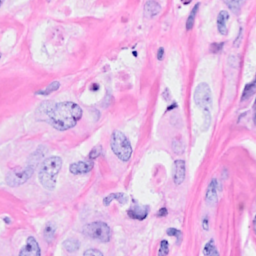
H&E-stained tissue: Breast